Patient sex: M
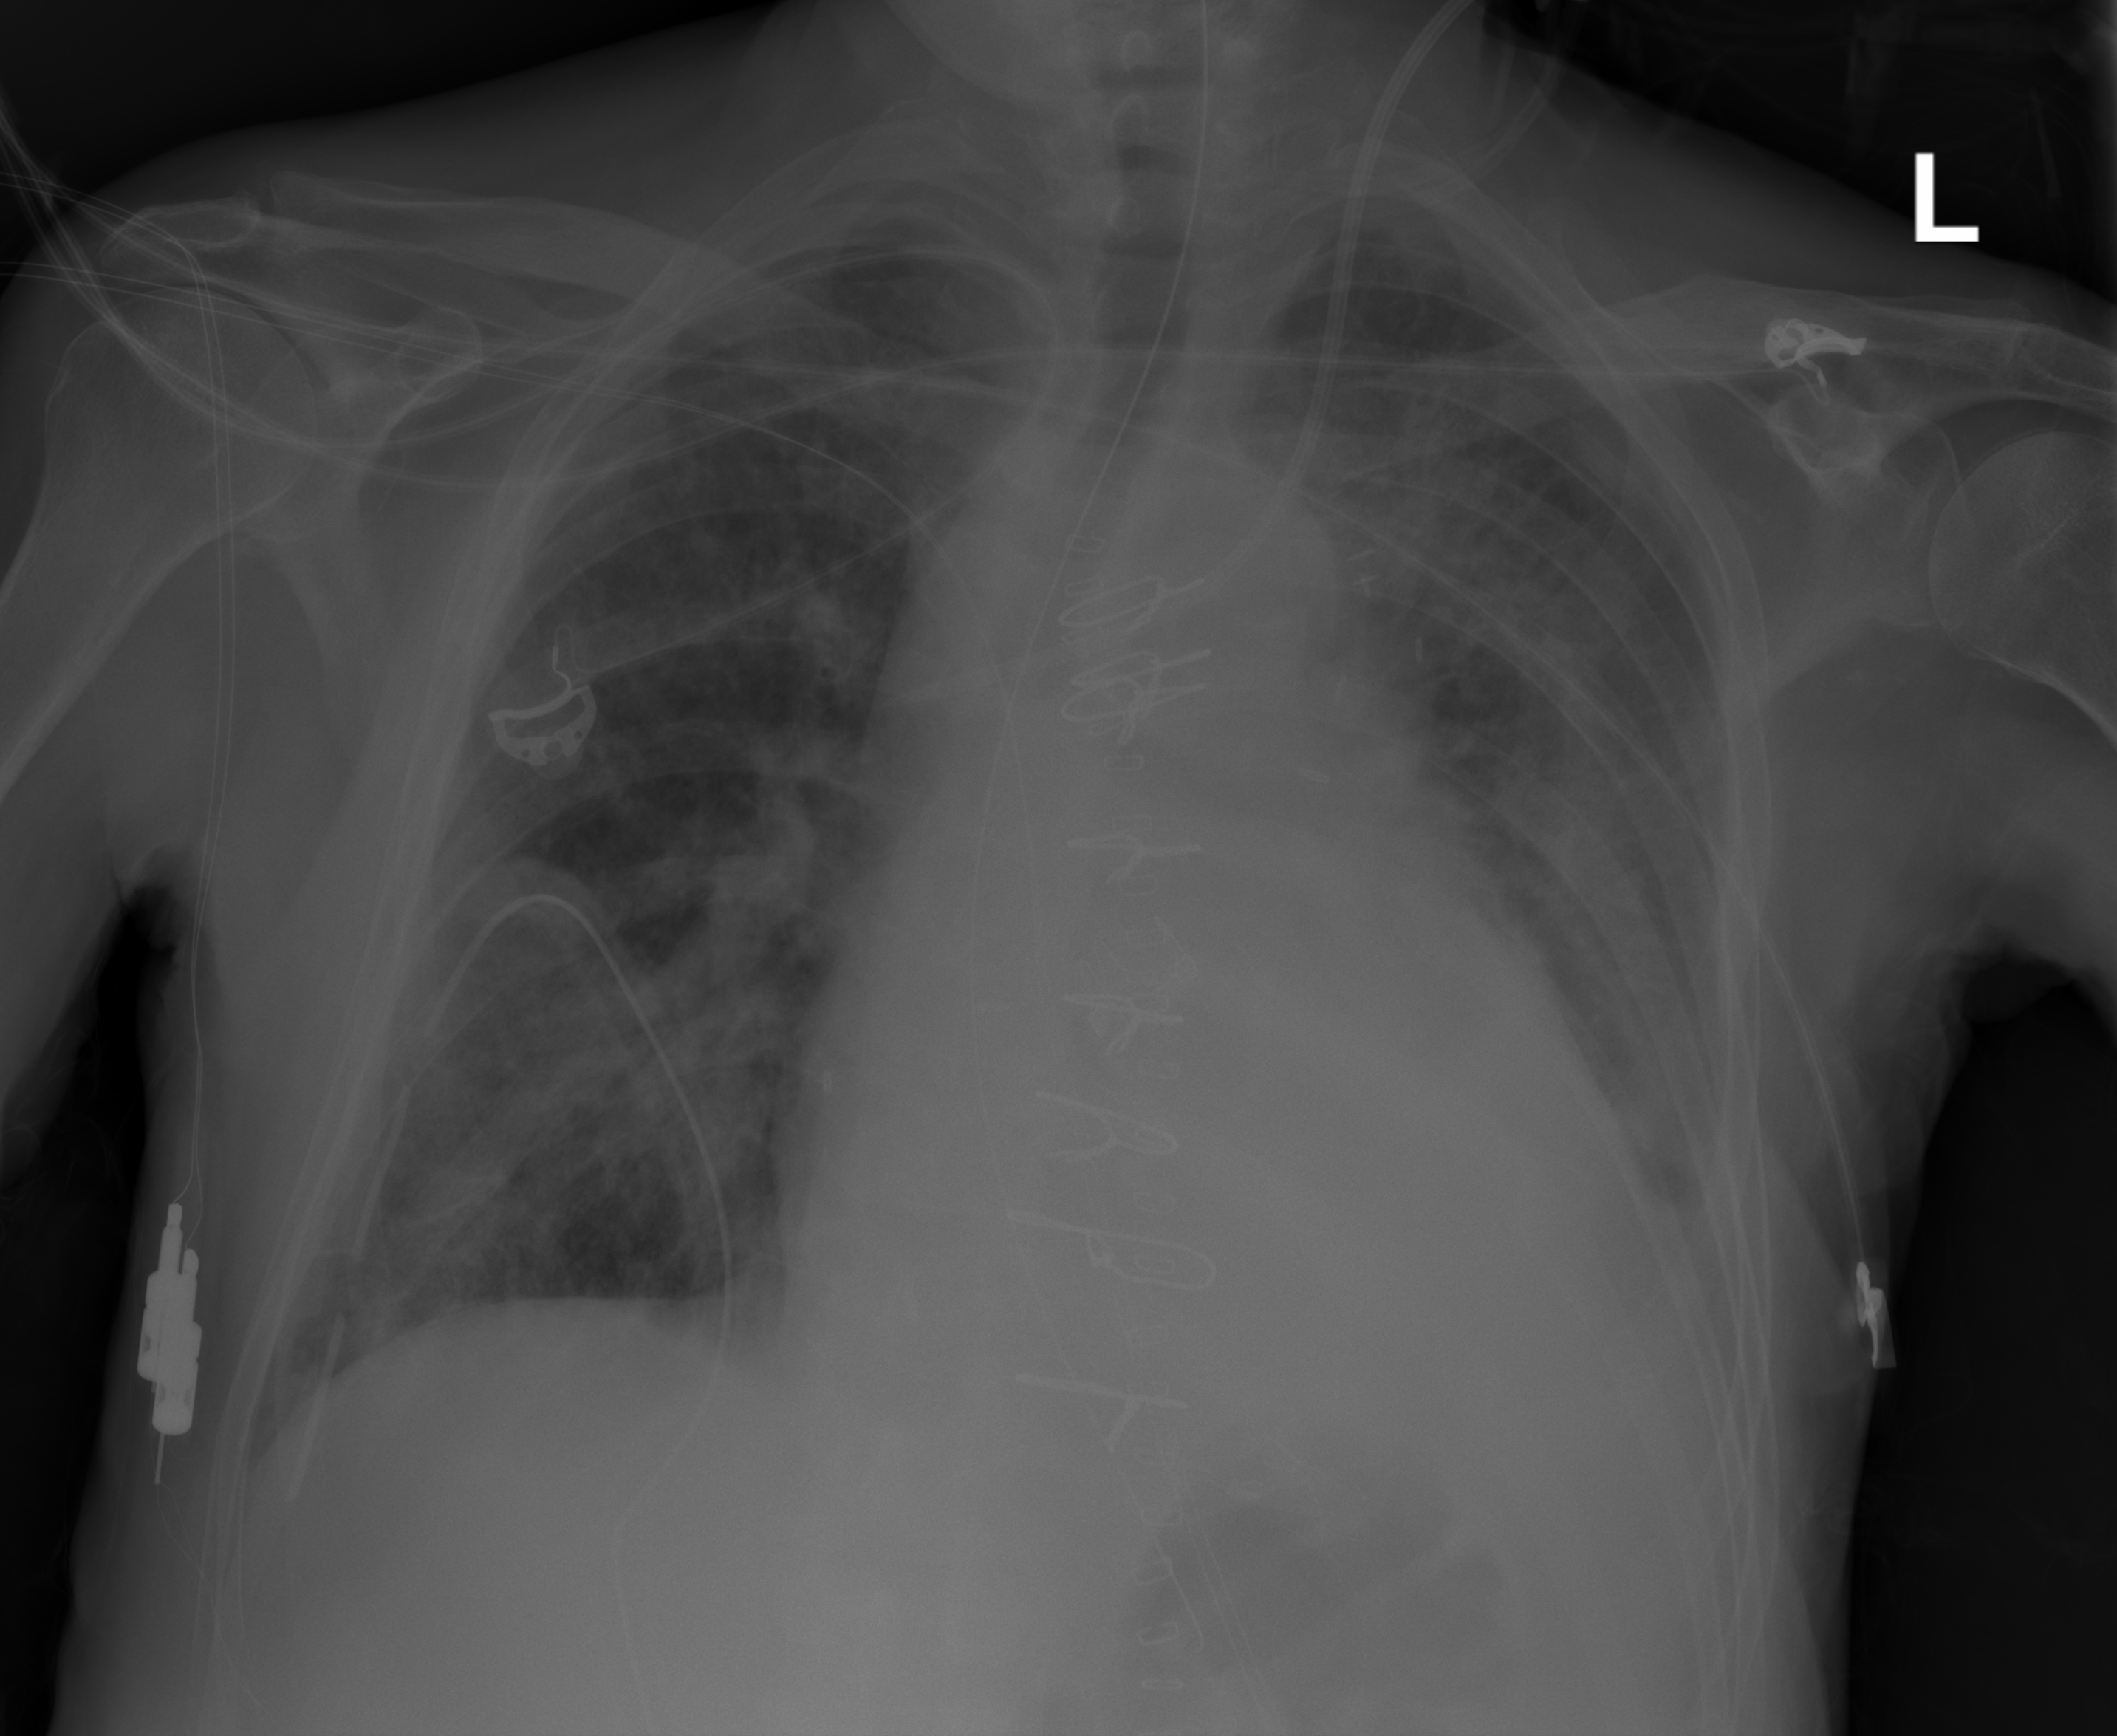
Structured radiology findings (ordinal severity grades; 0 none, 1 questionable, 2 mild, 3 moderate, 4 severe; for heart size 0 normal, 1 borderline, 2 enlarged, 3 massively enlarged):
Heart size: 2
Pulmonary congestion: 3
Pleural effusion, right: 0
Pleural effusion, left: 0
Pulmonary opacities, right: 2
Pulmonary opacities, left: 2
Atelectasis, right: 2
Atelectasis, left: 2